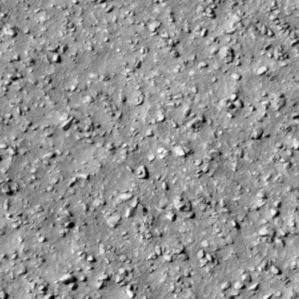
Label: non_frost